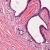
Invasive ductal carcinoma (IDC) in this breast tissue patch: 0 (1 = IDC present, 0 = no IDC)